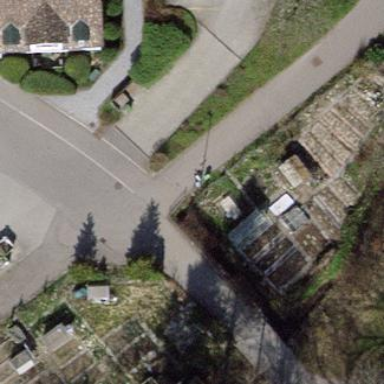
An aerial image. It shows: Allotments area.